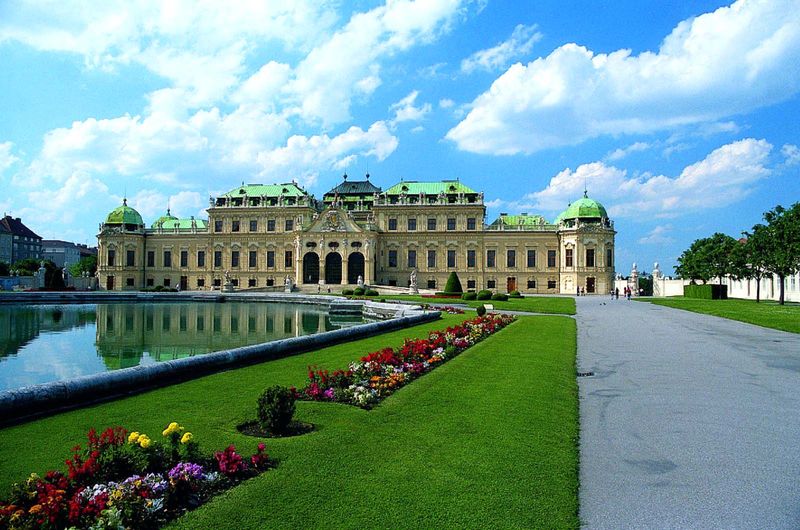
Titel: Oberes Belvedere
Künstler: Johann Lukas von Hildebrandt
Standort: Wien (EU - AUT)
Schlagwörter: blau, himmel, wasser, wolken, bäume, grün, see, stadt, teich, blume, blumen, bunt, fenster, frankreich, straße, gebäude, gras, haus, park, rasen, schloss, weg, wiese, beige, barock, busch, pflanzen, england, brunnen, garten, sommer, fassade, tag, luft, frühling, foto, eingang, palast, gross, tore, beete, zufahrt, wien, zelte, belvedere, türken, kupferdach, eugen, fischer von erlach, hildebrandt, belveder, entsatz, oberes belvedere, östenreich